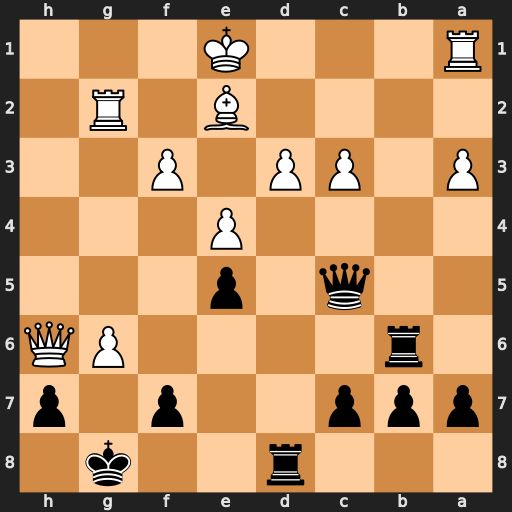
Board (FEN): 3r2k1/ppp2p1p/1r4PQ/2q1p3/4P3/P1PP1P2/4B1R1/R3K3
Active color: b
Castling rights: Q
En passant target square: -
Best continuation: Qxc3+ Kf2 Qd4+ Qe3 Qxa1